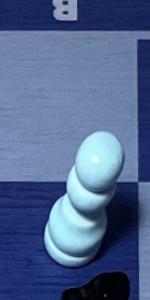
Label: Pawn_White